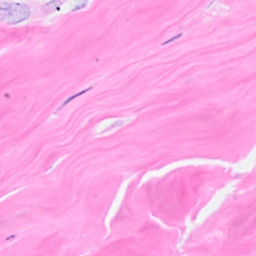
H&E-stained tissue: Breast